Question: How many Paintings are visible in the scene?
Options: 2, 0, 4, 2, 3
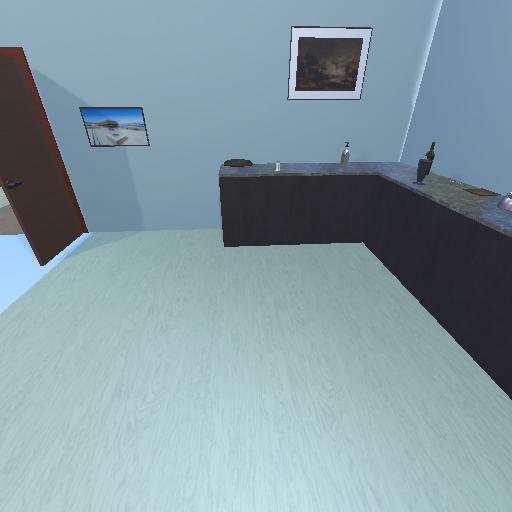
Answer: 2